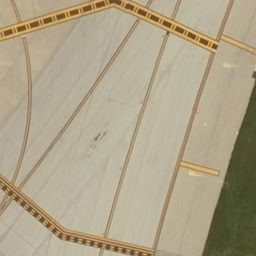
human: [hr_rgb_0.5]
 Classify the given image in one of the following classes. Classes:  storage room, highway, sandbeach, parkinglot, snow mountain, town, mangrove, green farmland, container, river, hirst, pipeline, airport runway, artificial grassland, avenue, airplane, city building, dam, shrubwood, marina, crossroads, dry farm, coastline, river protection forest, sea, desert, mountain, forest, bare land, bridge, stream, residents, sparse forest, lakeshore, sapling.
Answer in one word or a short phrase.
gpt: airport runway